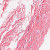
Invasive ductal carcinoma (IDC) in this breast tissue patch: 1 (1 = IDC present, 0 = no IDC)